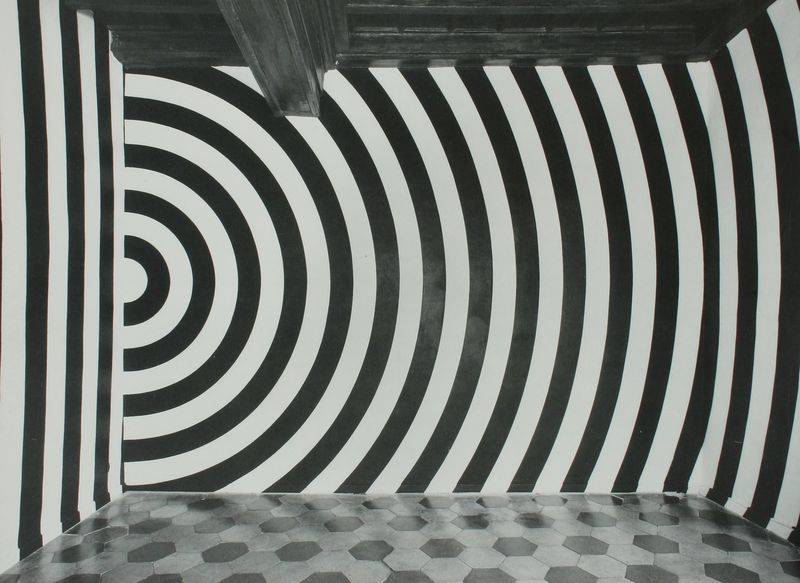
Titel: Installation Alessandra Bonomo - Arcs
Künstler: Sol Lewitt
Schlagwörter: dunkel, weiß, grau, hell, raum, schwarz, wand, innenraum, boden, decke, innen, kreis, ecke, bogen, tapete, streifen, balken, foto, bögen, wände, fussboden, hall, kreise, mosaik, bemalung, gebüde, konzentrisch, lewitt, installation, halbkreise, deckenbalken, wandbemalung, wahrnehmung, optik, lnstallation